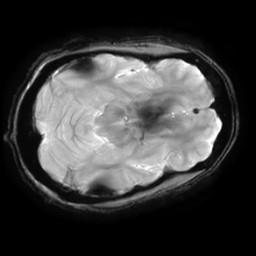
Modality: T2starw
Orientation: axial
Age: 33
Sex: female
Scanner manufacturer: ge
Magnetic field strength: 3 T
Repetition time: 0.65 s
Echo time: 0.02 s